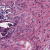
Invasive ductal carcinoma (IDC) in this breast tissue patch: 1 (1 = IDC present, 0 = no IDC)